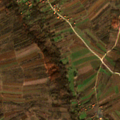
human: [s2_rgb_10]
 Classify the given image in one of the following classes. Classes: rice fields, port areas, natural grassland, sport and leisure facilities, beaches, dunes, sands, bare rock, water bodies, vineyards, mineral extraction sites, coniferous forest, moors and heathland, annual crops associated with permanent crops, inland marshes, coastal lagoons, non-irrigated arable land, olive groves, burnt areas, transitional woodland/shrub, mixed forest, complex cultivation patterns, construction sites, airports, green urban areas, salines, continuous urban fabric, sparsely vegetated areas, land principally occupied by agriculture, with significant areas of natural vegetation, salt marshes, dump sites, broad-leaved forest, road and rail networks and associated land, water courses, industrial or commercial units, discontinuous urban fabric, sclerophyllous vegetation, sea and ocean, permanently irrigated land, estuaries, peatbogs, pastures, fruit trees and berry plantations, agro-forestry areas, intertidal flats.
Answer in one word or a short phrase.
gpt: fruit trees and berry plantations, complex cultivation patterns, land principally occupied by agriculture, with significant areas of natural vegetation